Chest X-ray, PA view. Patient: 27 years old, sex M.
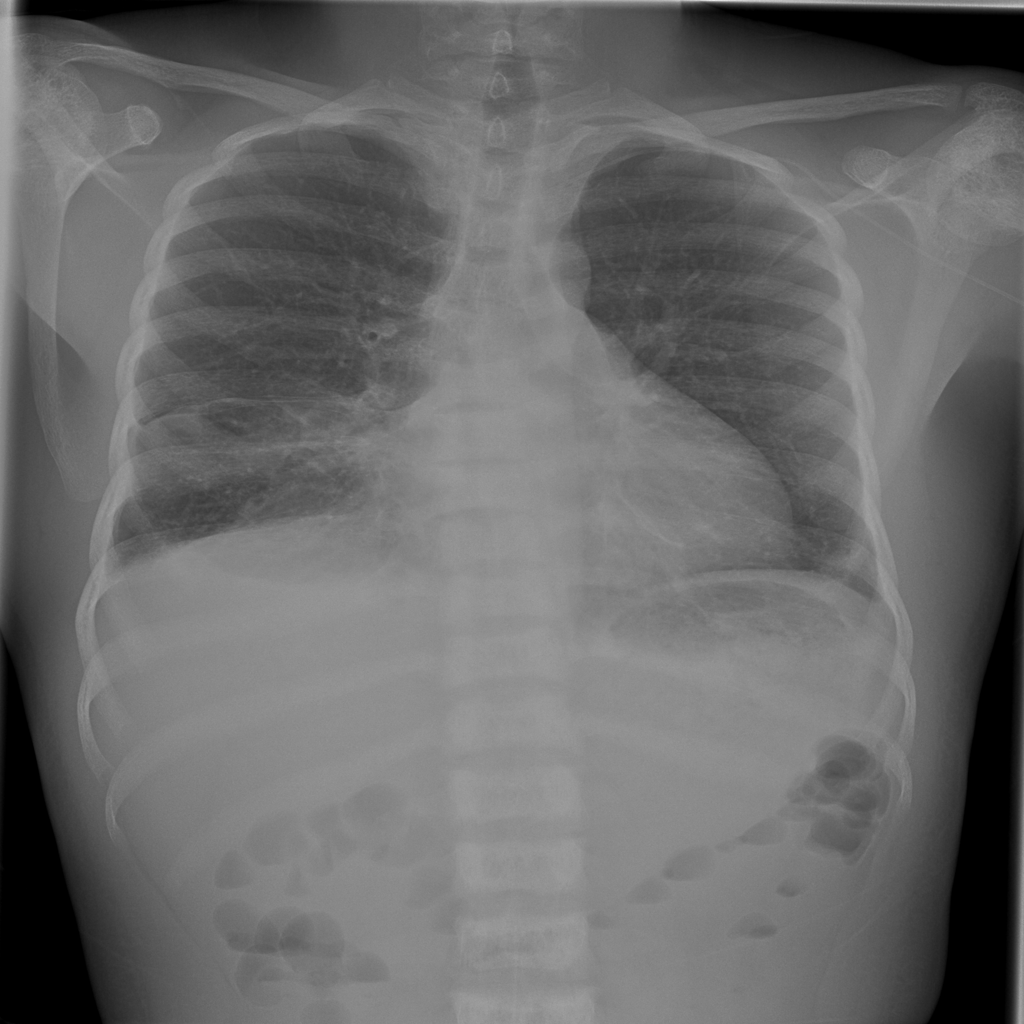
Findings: Infiltration